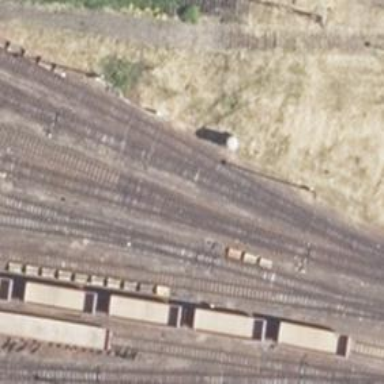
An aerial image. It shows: Railway switch.